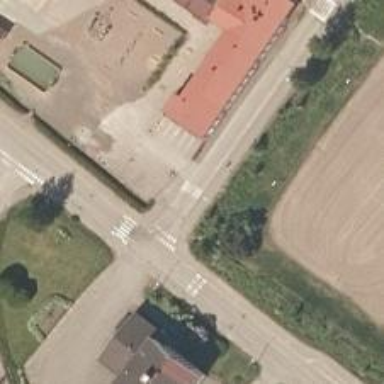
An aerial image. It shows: Crossing road.